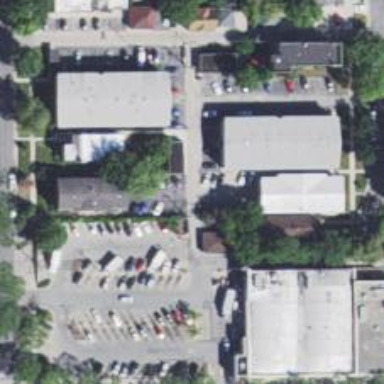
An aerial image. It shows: Alley classified as service road.